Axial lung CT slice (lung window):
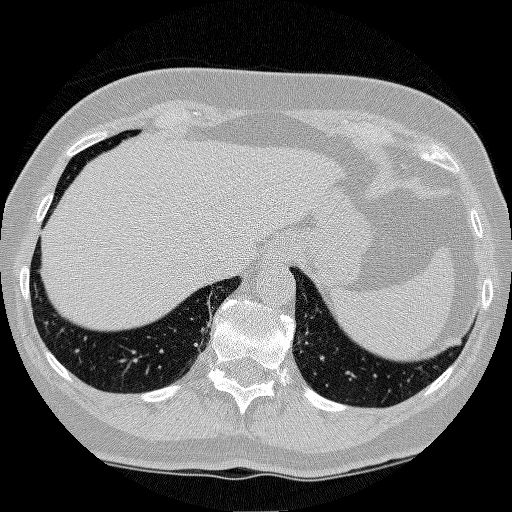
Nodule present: yes
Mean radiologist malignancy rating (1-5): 3.667